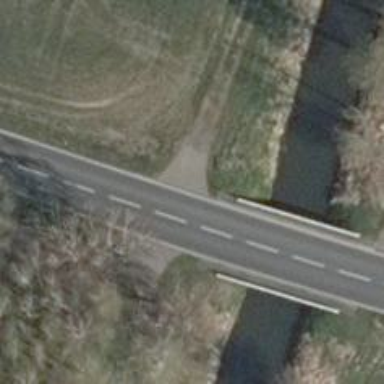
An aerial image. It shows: Secondary road crossing bridge with asphalt surface.